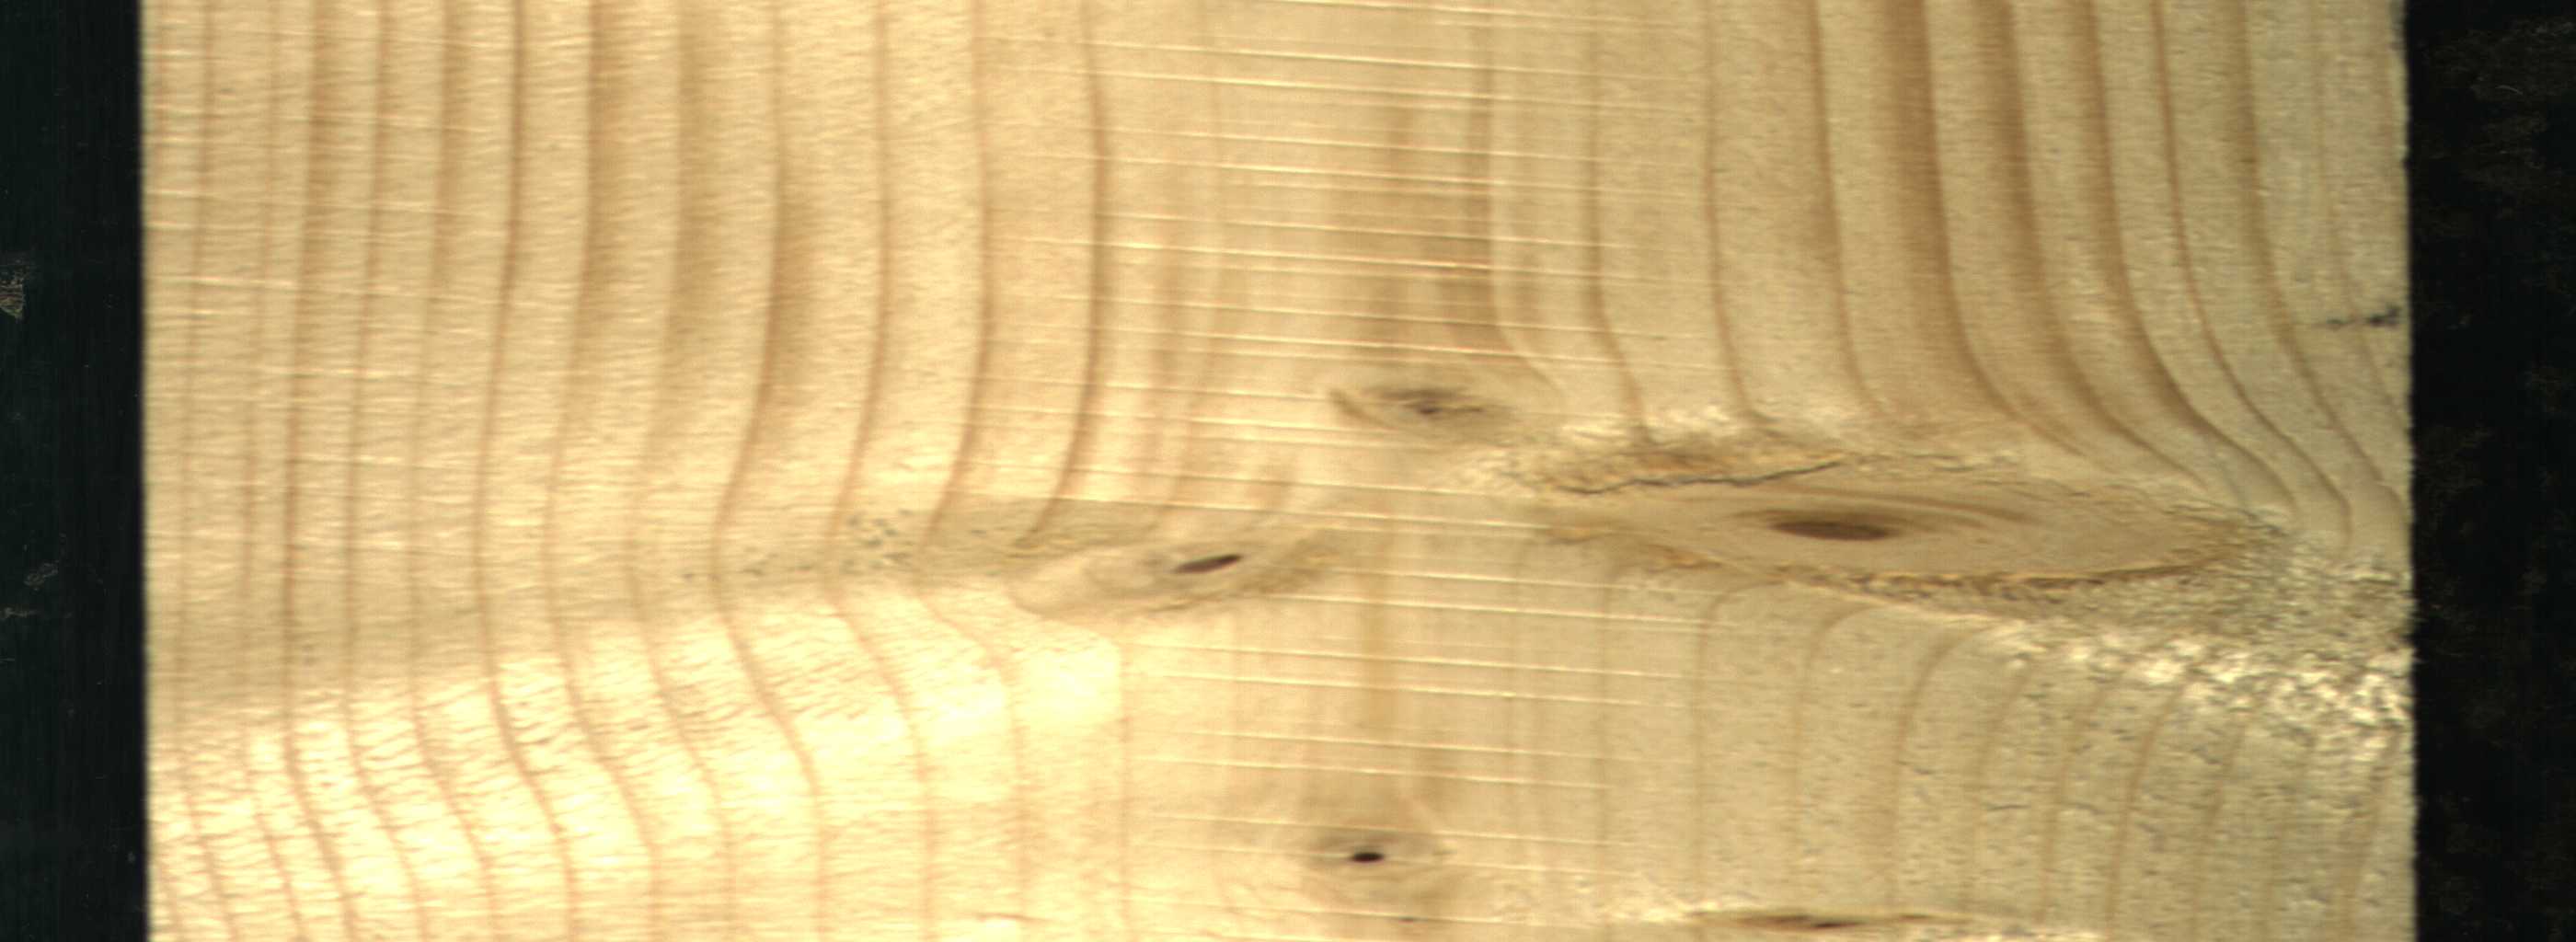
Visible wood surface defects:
Dead_Knot
Live_Knot
Live_Knot
Live_Knot
Live_Knot
Live_Knot